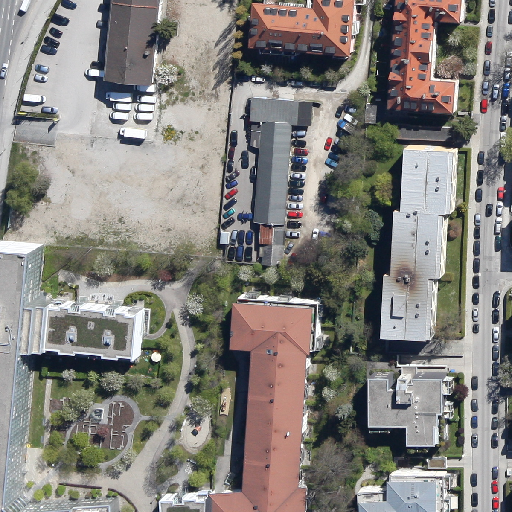
Referring expression: truck in the parking area